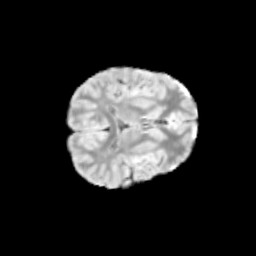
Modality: T2w
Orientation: axial
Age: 10
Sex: female
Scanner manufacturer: siemens
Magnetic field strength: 3 T
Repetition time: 3.8 s
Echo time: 0.07 s